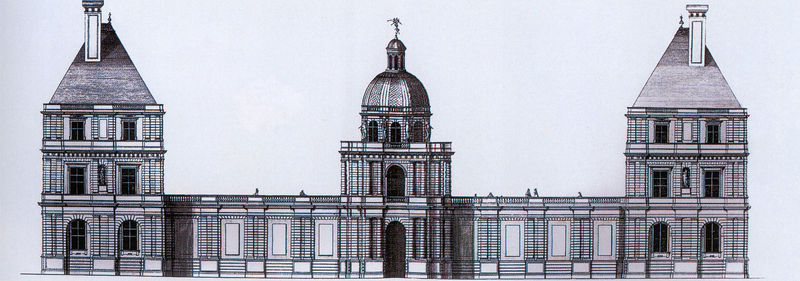
Titel: Palais du Luxembourg, Hauptfassade (Stich)
Künstler: Salomon de Brosse
Standort: Paris
Institution: Palais du Luxembourg
Schlagwörter: schatten, menschen, fenster, frankreich, grau, hintergrund, laterne, pfeiler, schwarz, skizze, säule, säulen, terasse, tür, weiss, zeichnung, dach, gebäude, haus, schloss, wand, architektur, sockel, stein, steine, felder, brüstung, figur, front, renaissance, kamin, kamine, schornstein, turm, skulptur, statue, deutschland, balkon, terrasse, ansicht, bogen, fassade, italien, dächer, giebel, mauer, schornsteine, grafik, graphik, linien, türe, pilaster, figuren, rundbogen, kuppel, spitz, runde, symmetrie, hoch, tor, bögen, eingang, fugen, umgang, fensterkreuz, türme, palast, torbogen, balustrade, schwarzweiss, stich, entwurf, trommel, portal, rustika, doppelsäulen, gesims, risalit, statuen, frontansicht, etagen, geschosse, plan, pavillion, bau, gebälk, bauwerk, lisenen, bauplastik, aufriss, nischen, mittelrisalit, flügelanlage, rundbogenfenster, gliederung, seitenrisalit, kuppelbau, tambour, aussenwand, kuppeö, bosse, dachreiter, belvedere, mittig, scharf, eckgebäude, däcer, eingagn, wandfelder, ritzung, tich, ckig, dachterrrasse, doppelstützen, gegliedert, graphikg, herrschaftsarchitektur, pavillionbauweise, schronstein, spitzdächer, tampour, wandvorlage, stcih